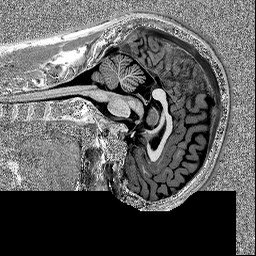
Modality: MP2RAGE
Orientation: sagittal
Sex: male